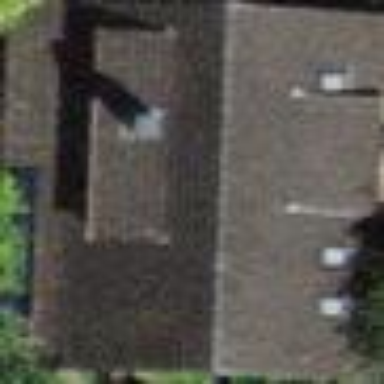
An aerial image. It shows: Building with gabled roof.